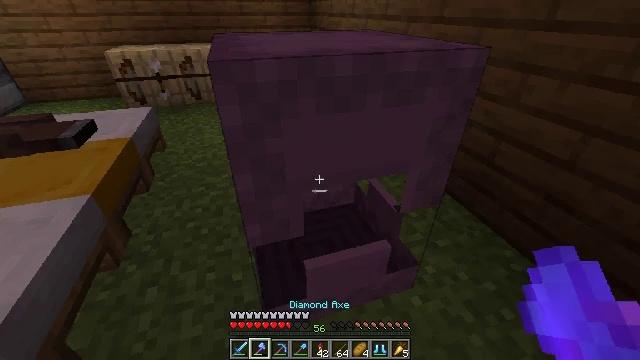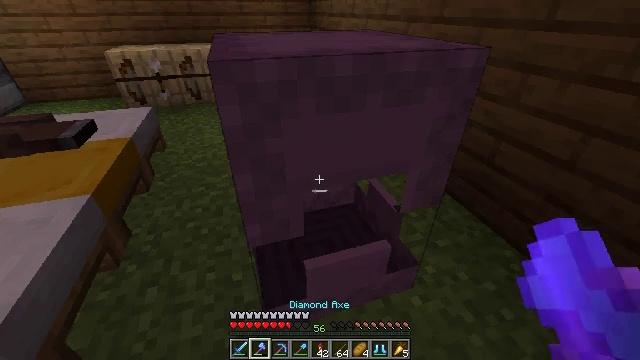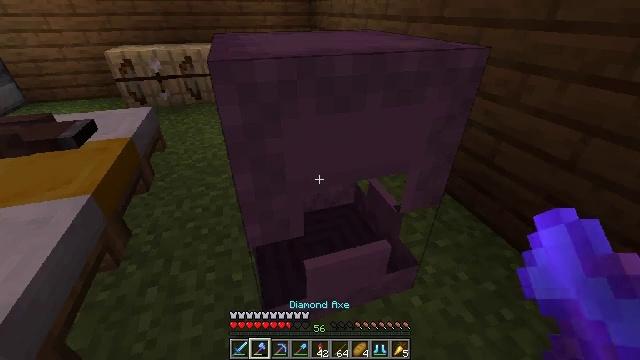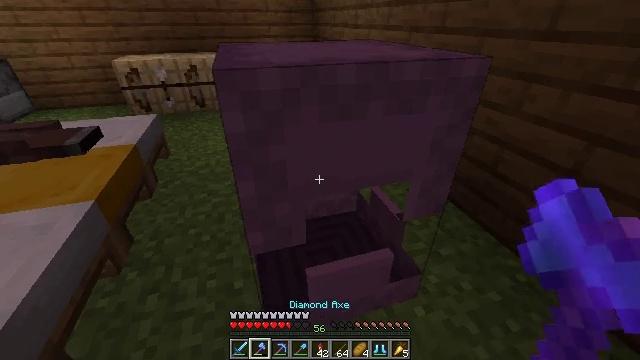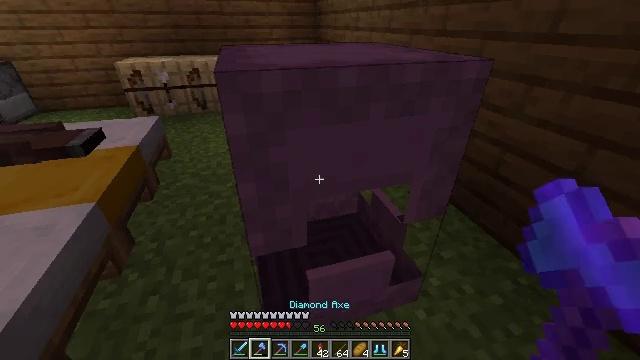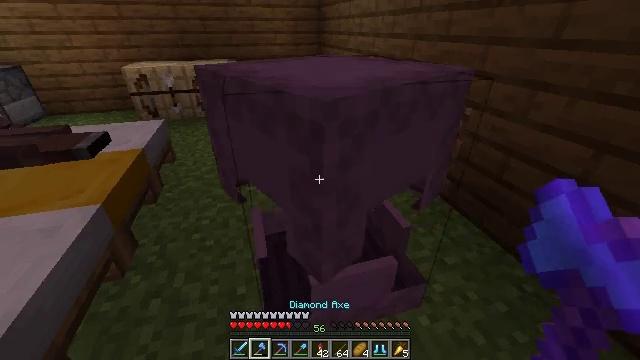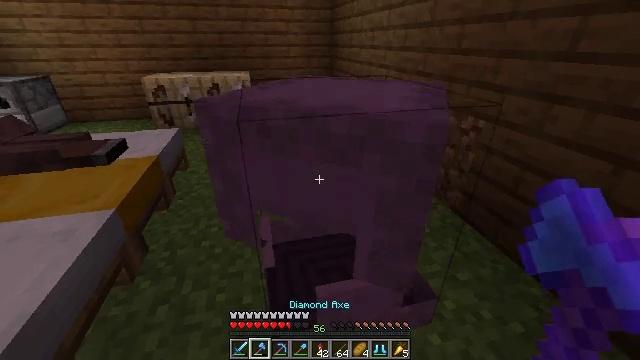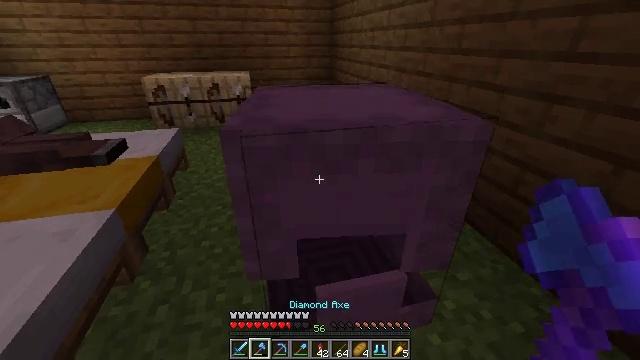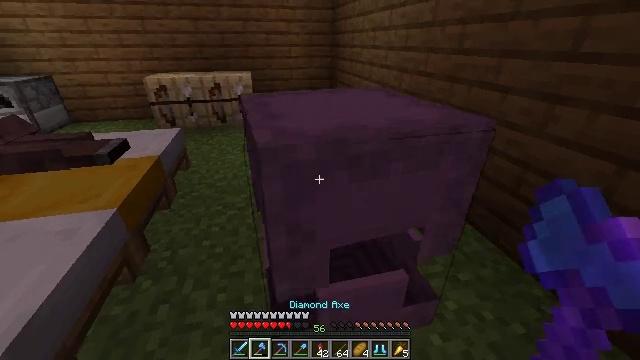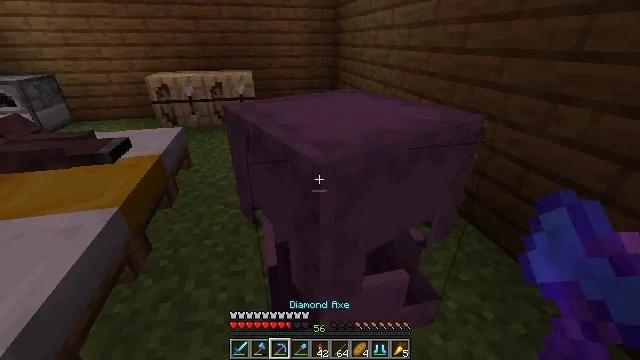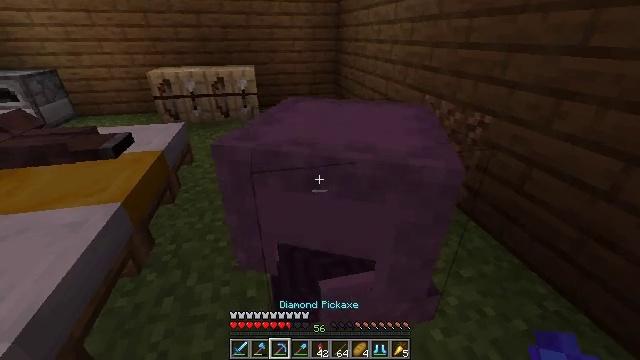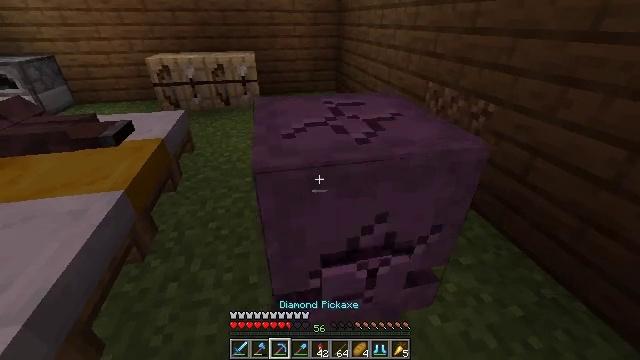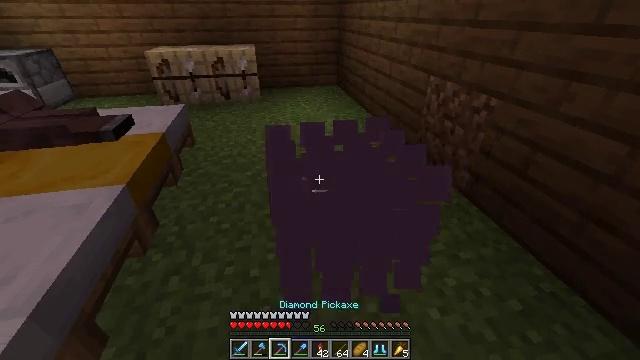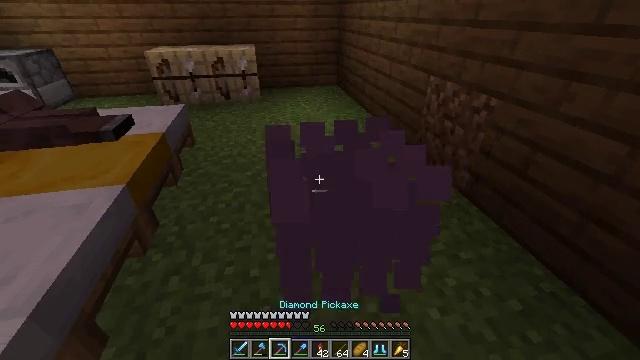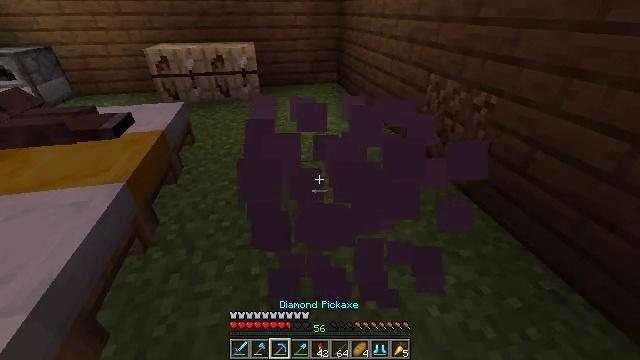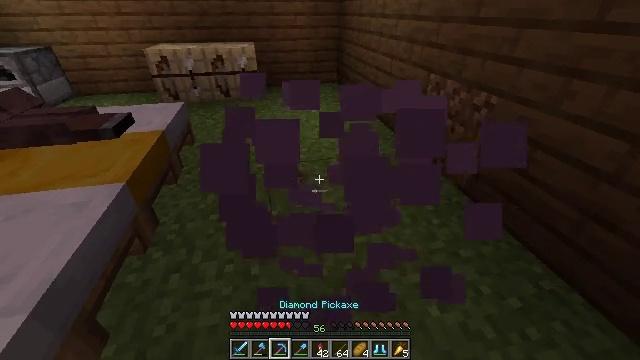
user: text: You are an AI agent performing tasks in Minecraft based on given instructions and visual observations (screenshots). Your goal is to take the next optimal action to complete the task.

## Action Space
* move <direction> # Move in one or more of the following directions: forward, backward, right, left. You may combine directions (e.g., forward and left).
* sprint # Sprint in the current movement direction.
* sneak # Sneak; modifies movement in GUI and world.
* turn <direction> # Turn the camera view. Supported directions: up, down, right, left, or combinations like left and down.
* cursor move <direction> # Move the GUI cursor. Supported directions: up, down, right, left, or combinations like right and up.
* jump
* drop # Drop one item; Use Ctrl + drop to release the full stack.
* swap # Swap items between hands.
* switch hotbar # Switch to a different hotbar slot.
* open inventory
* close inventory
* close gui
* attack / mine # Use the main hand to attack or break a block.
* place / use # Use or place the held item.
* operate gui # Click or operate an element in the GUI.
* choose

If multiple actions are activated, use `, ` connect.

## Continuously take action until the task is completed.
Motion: motion action
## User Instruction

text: Attack the shulker box to pick it up.
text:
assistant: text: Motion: close gui
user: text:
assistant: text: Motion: no_op
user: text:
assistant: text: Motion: turn up
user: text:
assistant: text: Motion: switch to hotbar 2
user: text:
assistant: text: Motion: switch to hotbar 2
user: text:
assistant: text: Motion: turn left and up, switch to hotbar 2
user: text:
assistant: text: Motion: no_op
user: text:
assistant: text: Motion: no_op
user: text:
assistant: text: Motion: switch to hotbar 3
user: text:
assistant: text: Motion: switch to hotbar 3
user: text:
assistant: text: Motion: turn down, attack / mine, switch to hotbar 3
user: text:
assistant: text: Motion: turn down, attack / mine
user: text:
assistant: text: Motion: attack / mine
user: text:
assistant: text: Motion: attack / mine
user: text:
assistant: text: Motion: attack / mine
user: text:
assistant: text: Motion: move forward, turn right, attack / mine
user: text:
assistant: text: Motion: no_op